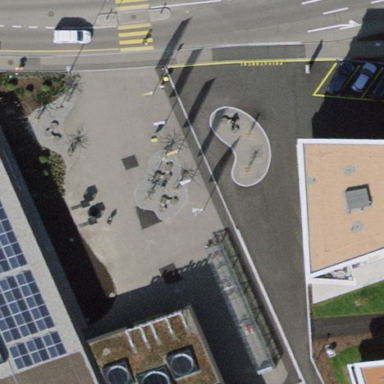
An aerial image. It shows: Square with asphalt pedestrian road.